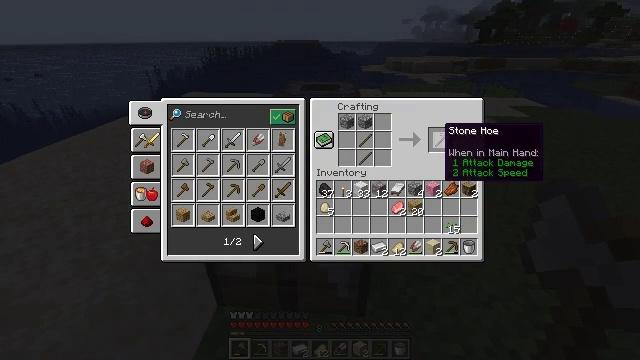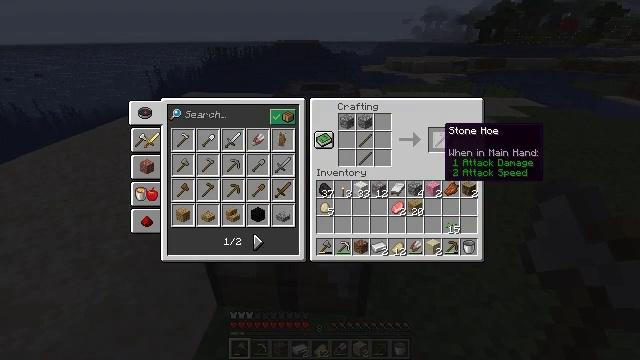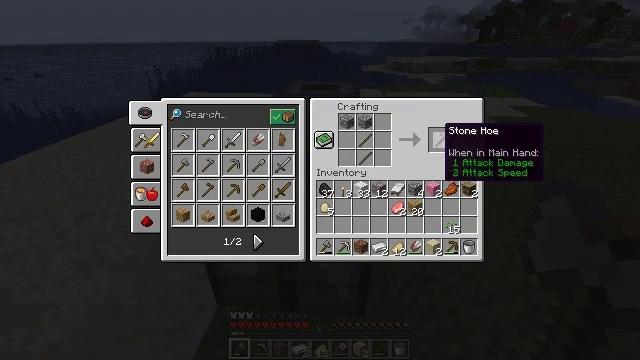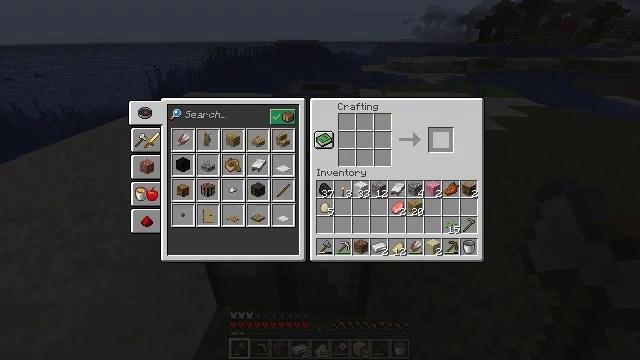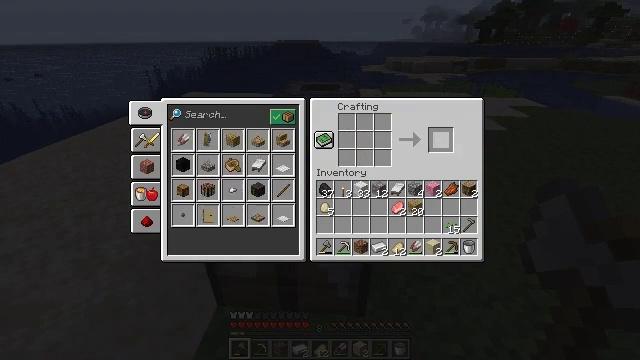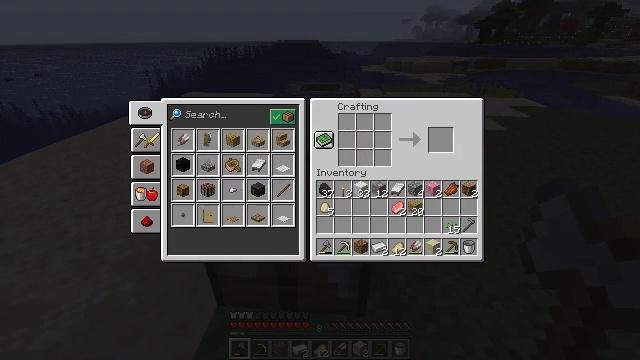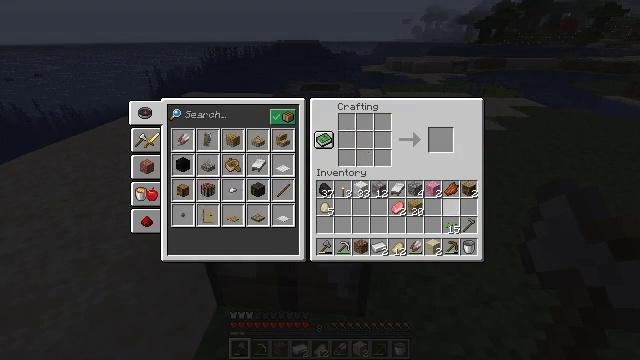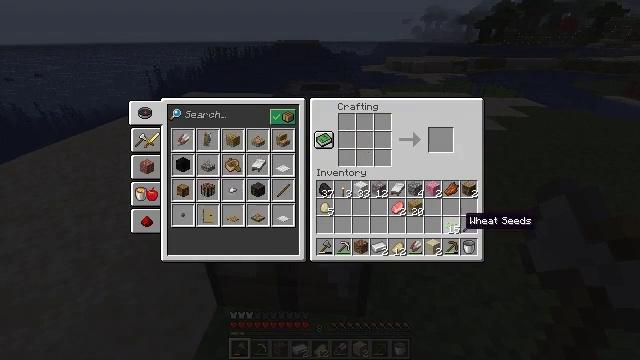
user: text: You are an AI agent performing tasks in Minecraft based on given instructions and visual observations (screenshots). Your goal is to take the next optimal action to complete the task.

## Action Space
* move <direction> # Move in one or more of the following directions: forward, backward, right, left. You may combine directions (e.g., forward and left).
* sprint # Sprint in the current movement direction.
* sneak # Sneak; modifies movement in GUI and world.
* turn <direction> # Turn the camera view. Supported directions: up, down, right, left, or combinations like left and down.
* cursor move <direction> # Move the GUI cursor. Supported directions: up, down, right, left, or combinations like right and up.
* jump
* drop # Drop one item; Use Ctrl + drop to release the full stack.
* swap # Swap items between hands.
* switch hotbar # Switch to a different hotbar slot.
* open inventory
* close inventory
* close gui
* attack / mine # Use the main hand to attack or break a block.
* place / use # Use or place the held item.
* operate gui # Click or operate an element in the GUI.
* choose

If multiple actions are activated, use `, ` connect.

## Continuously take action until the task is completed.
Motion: motion action
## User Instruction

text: Use cobblestone to make a stone hoe.
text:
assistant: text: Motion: sneak
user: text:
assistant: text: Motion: sneak
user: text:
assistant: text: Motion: sneak, operate gui
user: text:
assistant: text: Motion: sneak, operate gui
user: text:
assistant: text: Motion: sneak, cursor move right and down
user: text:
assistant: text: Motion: sneak, cursor move down
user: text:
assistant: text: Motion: sneak, cursor move down
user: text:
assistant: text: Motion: no_op